Question: I found an annoying bug while coloring the prompt of my Terminal. If I set my prompt to a colored one, such as
'''
export PS1='\e[1;34m[\e[0;31m\D{%Hh%M} \e[0;32m\u\e[0m@\e[0;35m\h\e[0m:\e[0;36m\w\e[1;34m]\e[0m $ '
'''
then it starts to break when I get some size in the input line:

In other words, when my line reaches some limit, it starts over itself! Once I fill the same line again, then it works well, going to the next line.
Have anyone seen this problem, too? Do you have a solution? The problem also happens in iTerm.
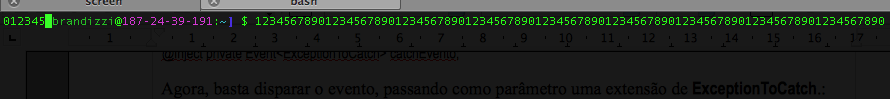
Answer: This is a duplicate of <URL> from StackOverflow. The problem is that you must surround terminal control characters in square brackets '\[ ... \]' so that the bash shell doesn't count them when calculating the length of the command prompt.
Since this is a generic shell/terminal question and not specific to Mac OS X or Terminal, this should probably be migrated to StackOverflow and made a duplicate of the other question. (However, I don't have privilege to do either.)